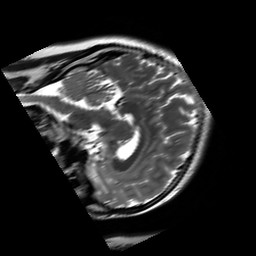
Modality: T2w
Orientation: sagittal
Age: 22
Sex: female
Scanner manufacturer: siemens
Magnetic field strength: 3 T
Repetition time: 8.53 s
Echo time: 0.091 s